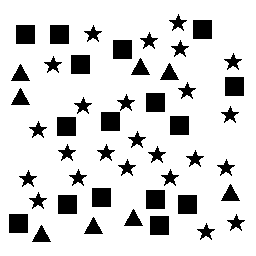
Squares: 16
Triangles: 8
Stars: 24
Total shapes: 48